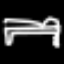
Label: bed